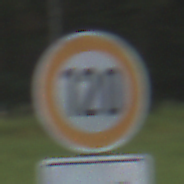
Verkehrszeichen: Geschwindigkeit120
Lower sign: ZeitangabenMitBeschraenkungAufWochentage8
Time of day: SunriseSunset
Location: Outdoor (Nature)
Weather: PartlyCloudy
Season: NotSpecified
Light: Natural